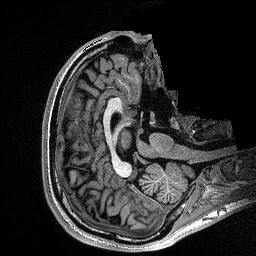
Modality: T1w
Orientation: axial
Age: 26
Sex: male